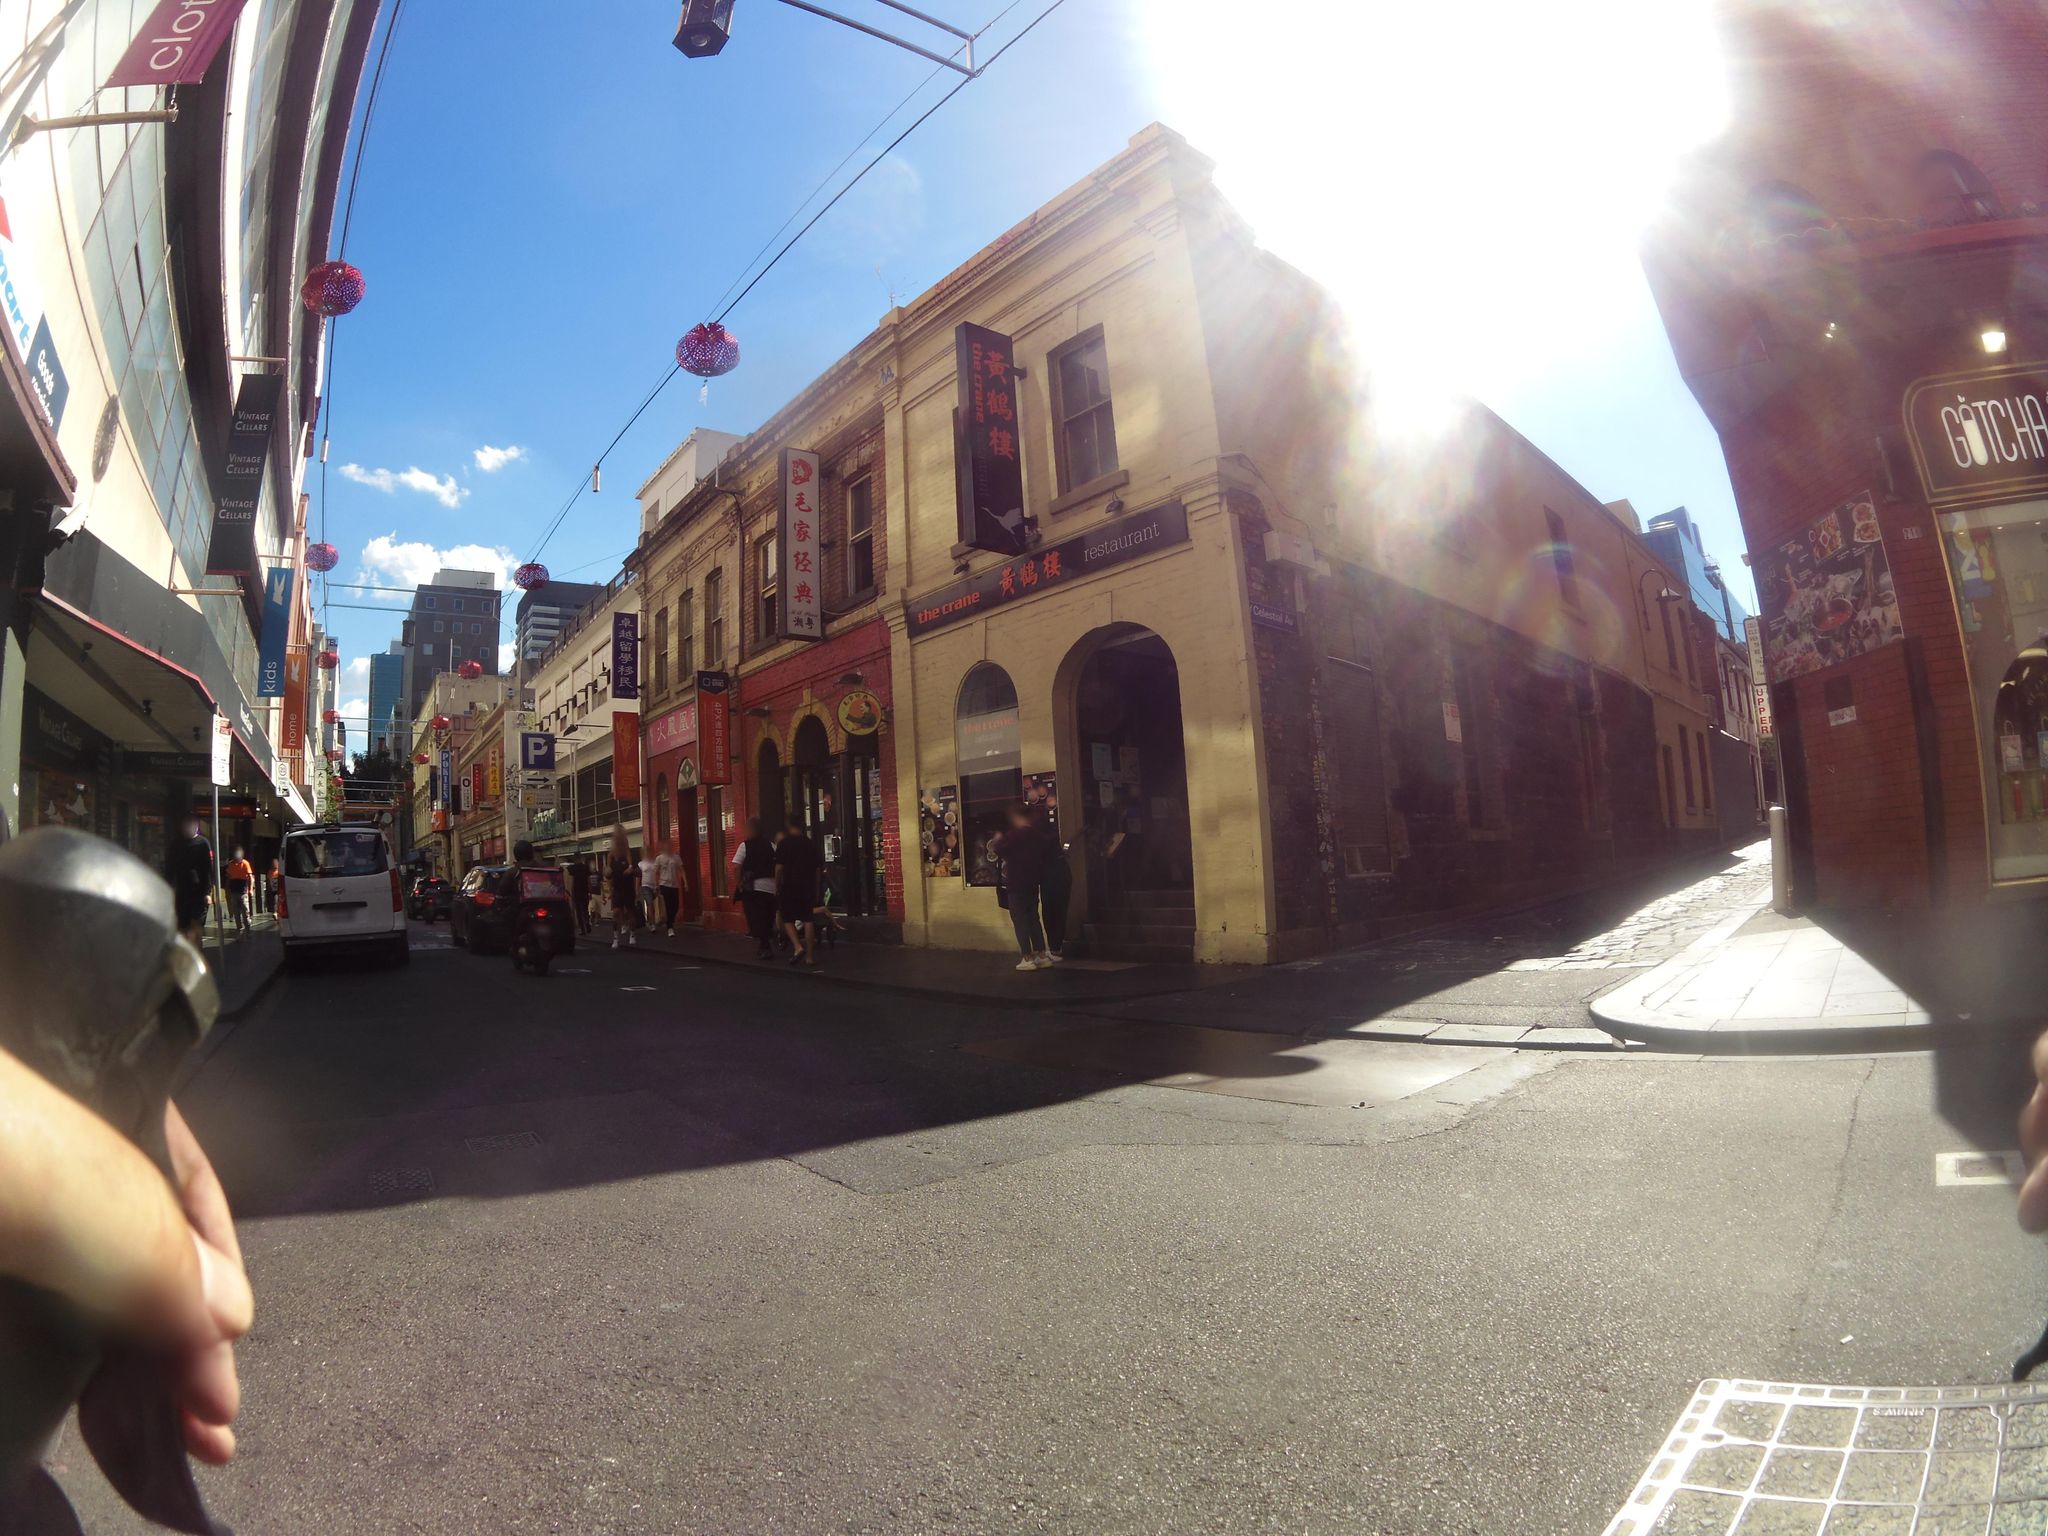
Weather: clear
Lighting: day
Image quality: slightly poor
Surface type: walking surface
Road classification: pedestrian, service
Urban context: urban centre
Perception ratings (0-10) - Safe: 3.01, Lively: 9.18, Beautiful: 7.15, Boring: 3.93, Depressing: 6.3, Wealthy: 3.75